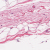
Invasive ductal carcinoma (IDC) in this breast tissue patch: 0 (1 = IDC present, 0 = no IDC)